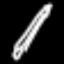
Label: pencil